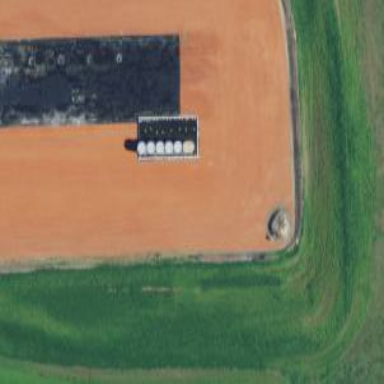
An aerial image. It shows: Storage tank with man-made structure.